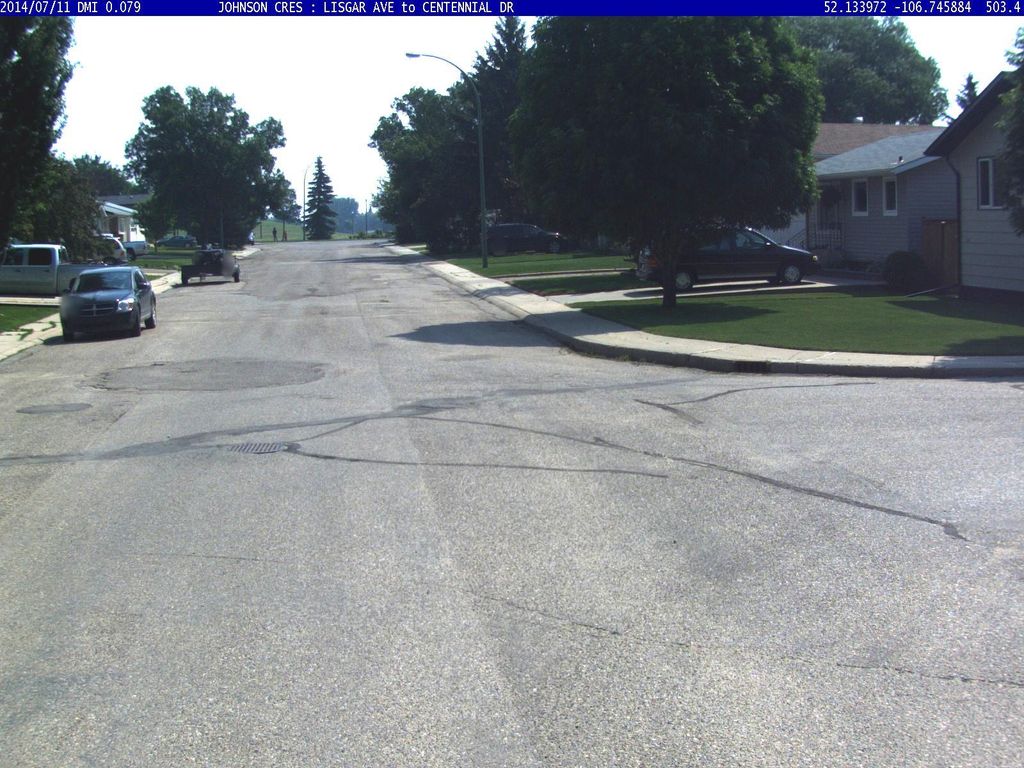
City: saskatoon